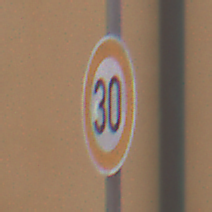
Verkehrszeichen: Geschwindigkeit30
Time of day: Midday
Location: Outdoor (Urban)
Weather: Overcast
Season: NotSpecified
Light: Natural